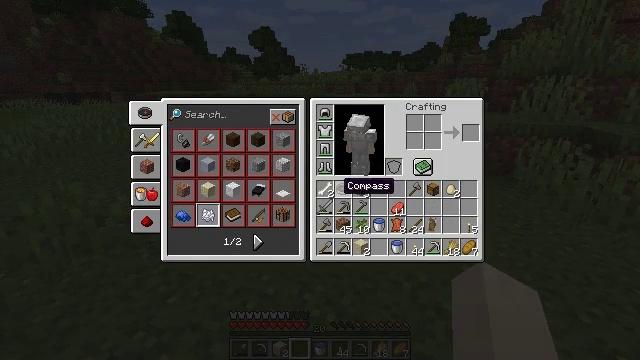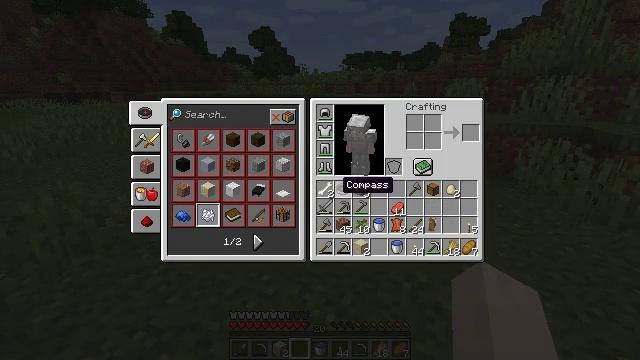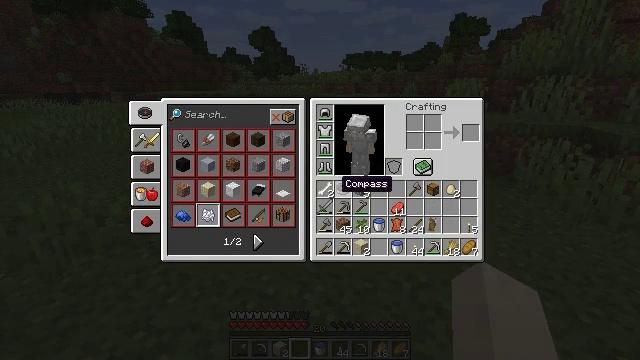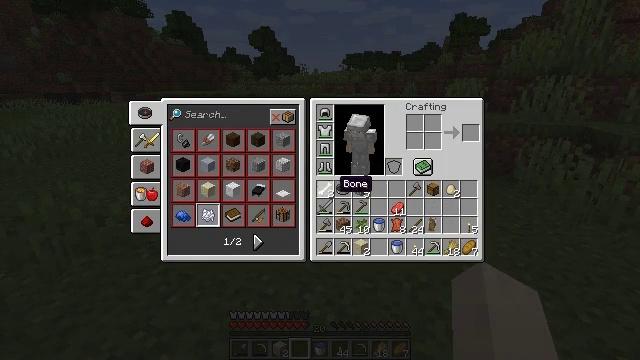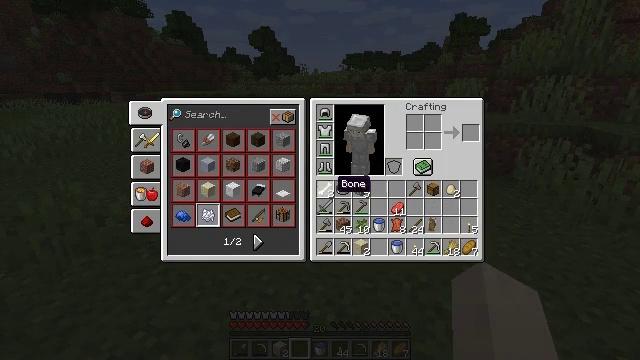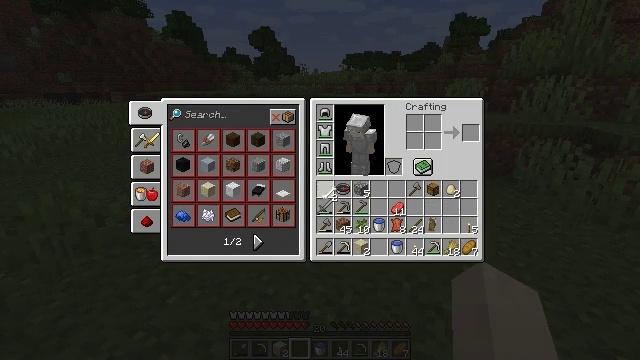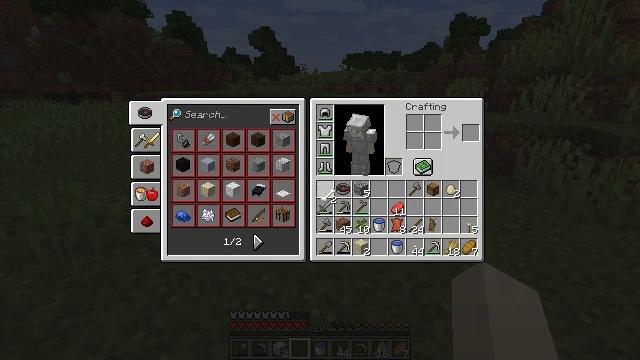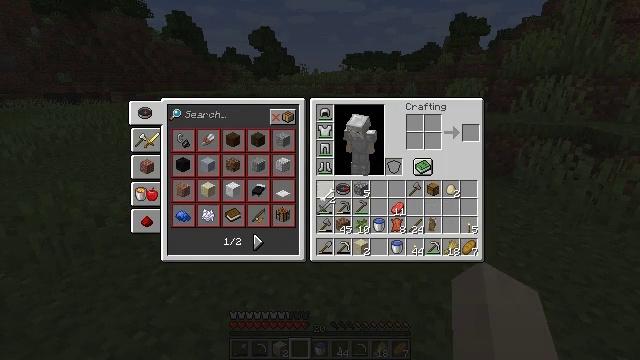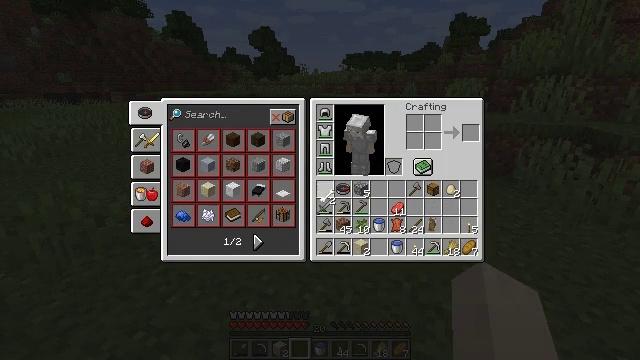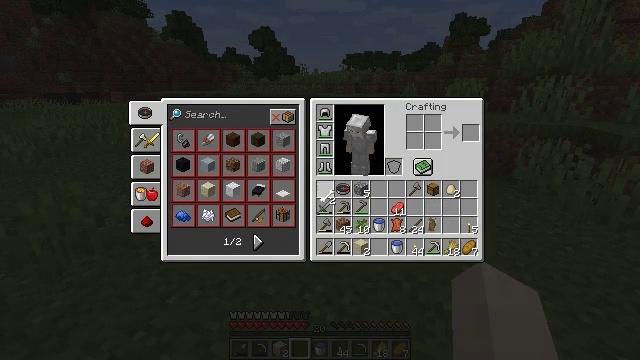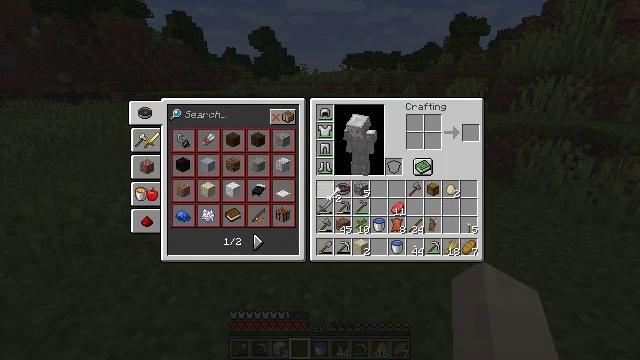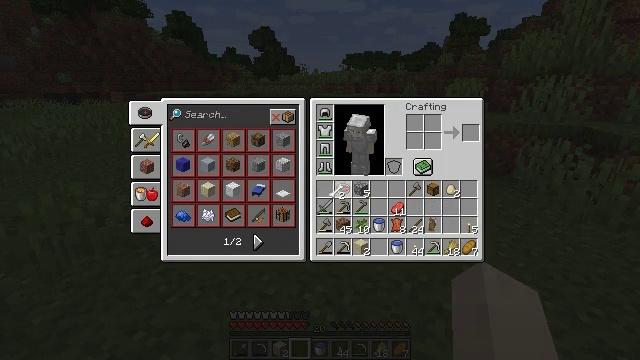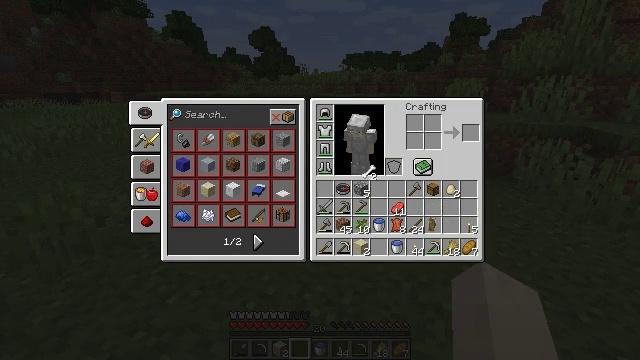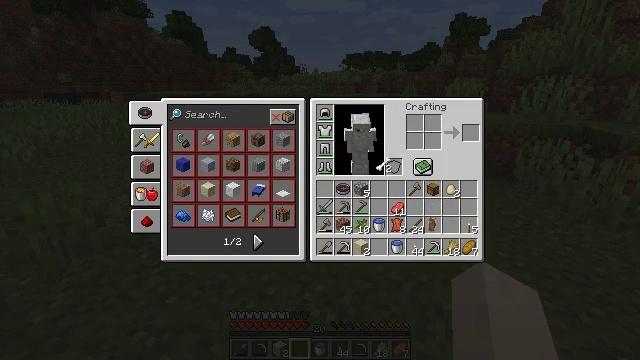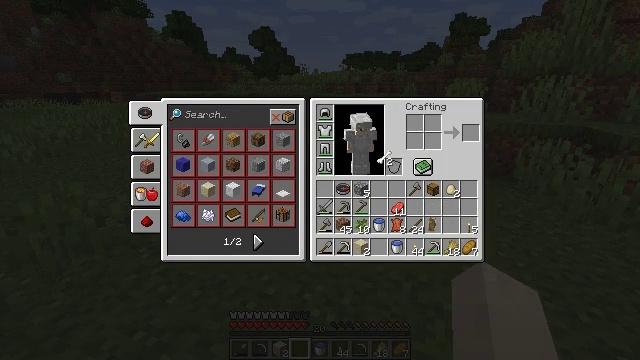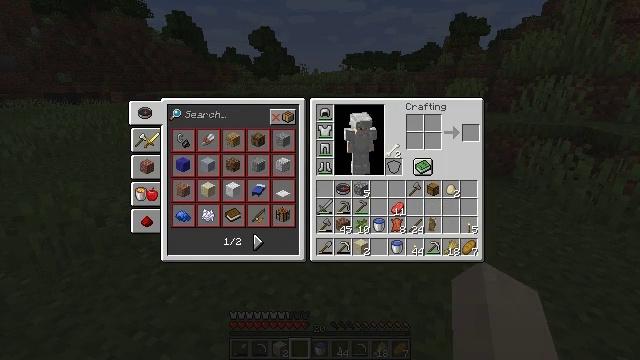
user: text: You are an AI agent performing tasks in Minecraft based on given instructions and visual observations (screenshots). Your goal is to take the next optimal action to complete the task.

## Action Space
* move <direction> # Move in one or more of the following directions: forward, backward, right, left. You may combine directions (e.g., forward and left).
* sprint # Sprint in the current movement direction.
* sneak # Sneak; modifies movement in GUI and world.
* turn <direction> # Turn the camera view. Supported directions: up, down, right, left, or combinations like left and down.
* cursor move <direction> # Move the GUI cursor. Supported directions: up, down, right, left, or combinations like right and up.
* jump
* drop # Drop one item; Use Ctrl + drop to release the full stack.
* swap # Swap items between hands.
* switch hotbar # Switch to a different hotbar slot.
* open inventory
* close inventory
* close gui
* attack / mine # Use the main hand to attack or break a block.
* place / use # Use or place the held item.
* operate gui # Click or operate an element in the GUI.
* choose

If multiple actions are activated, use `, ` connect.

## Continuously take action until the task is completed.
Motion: motion action
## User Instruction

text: Craft bone meal.
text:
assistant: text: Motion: no_op
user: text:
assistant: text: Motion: no_op
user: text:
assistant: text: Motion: no_op
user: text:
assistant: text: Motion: no_op
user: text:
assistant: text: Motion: operate gui
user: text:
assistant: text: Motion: operate gui
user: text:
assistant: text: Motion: operate gui
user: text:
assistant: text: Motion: no_op
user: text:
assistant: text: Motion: no_op
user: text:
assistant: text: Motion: no_op
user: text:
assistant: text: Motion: no_op
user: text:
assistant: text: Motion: cursor move right and up
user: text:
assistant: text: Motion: cursor move right and up
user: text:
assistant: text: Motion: no_op
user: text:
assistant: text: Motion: cursor move right and up
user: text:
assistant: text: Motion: cursor move right
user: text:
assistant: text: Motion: cursor move right and up
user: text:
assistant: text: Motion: no_op
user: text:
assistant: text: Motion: no_op
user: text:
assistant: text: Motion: no_op
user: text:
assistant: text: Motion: no_op
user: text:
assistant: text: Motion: no_op
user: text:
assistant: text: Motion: operate gui
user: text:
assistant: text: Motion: operate gui
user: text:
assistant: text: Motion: operate gui
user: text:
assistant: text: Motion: sneak, operate gui
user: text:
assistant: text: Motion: sneak
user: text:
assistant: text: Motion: sneak
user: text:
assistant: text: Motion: sneak, cursor move right
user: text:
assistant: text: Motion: sneak